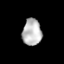
Tissue: lung
Cell type: Endothelial cells
Senescence score: 0.5544
Nuclear area (px): 495
Mean DAPI intensity: 187.4